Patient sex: M
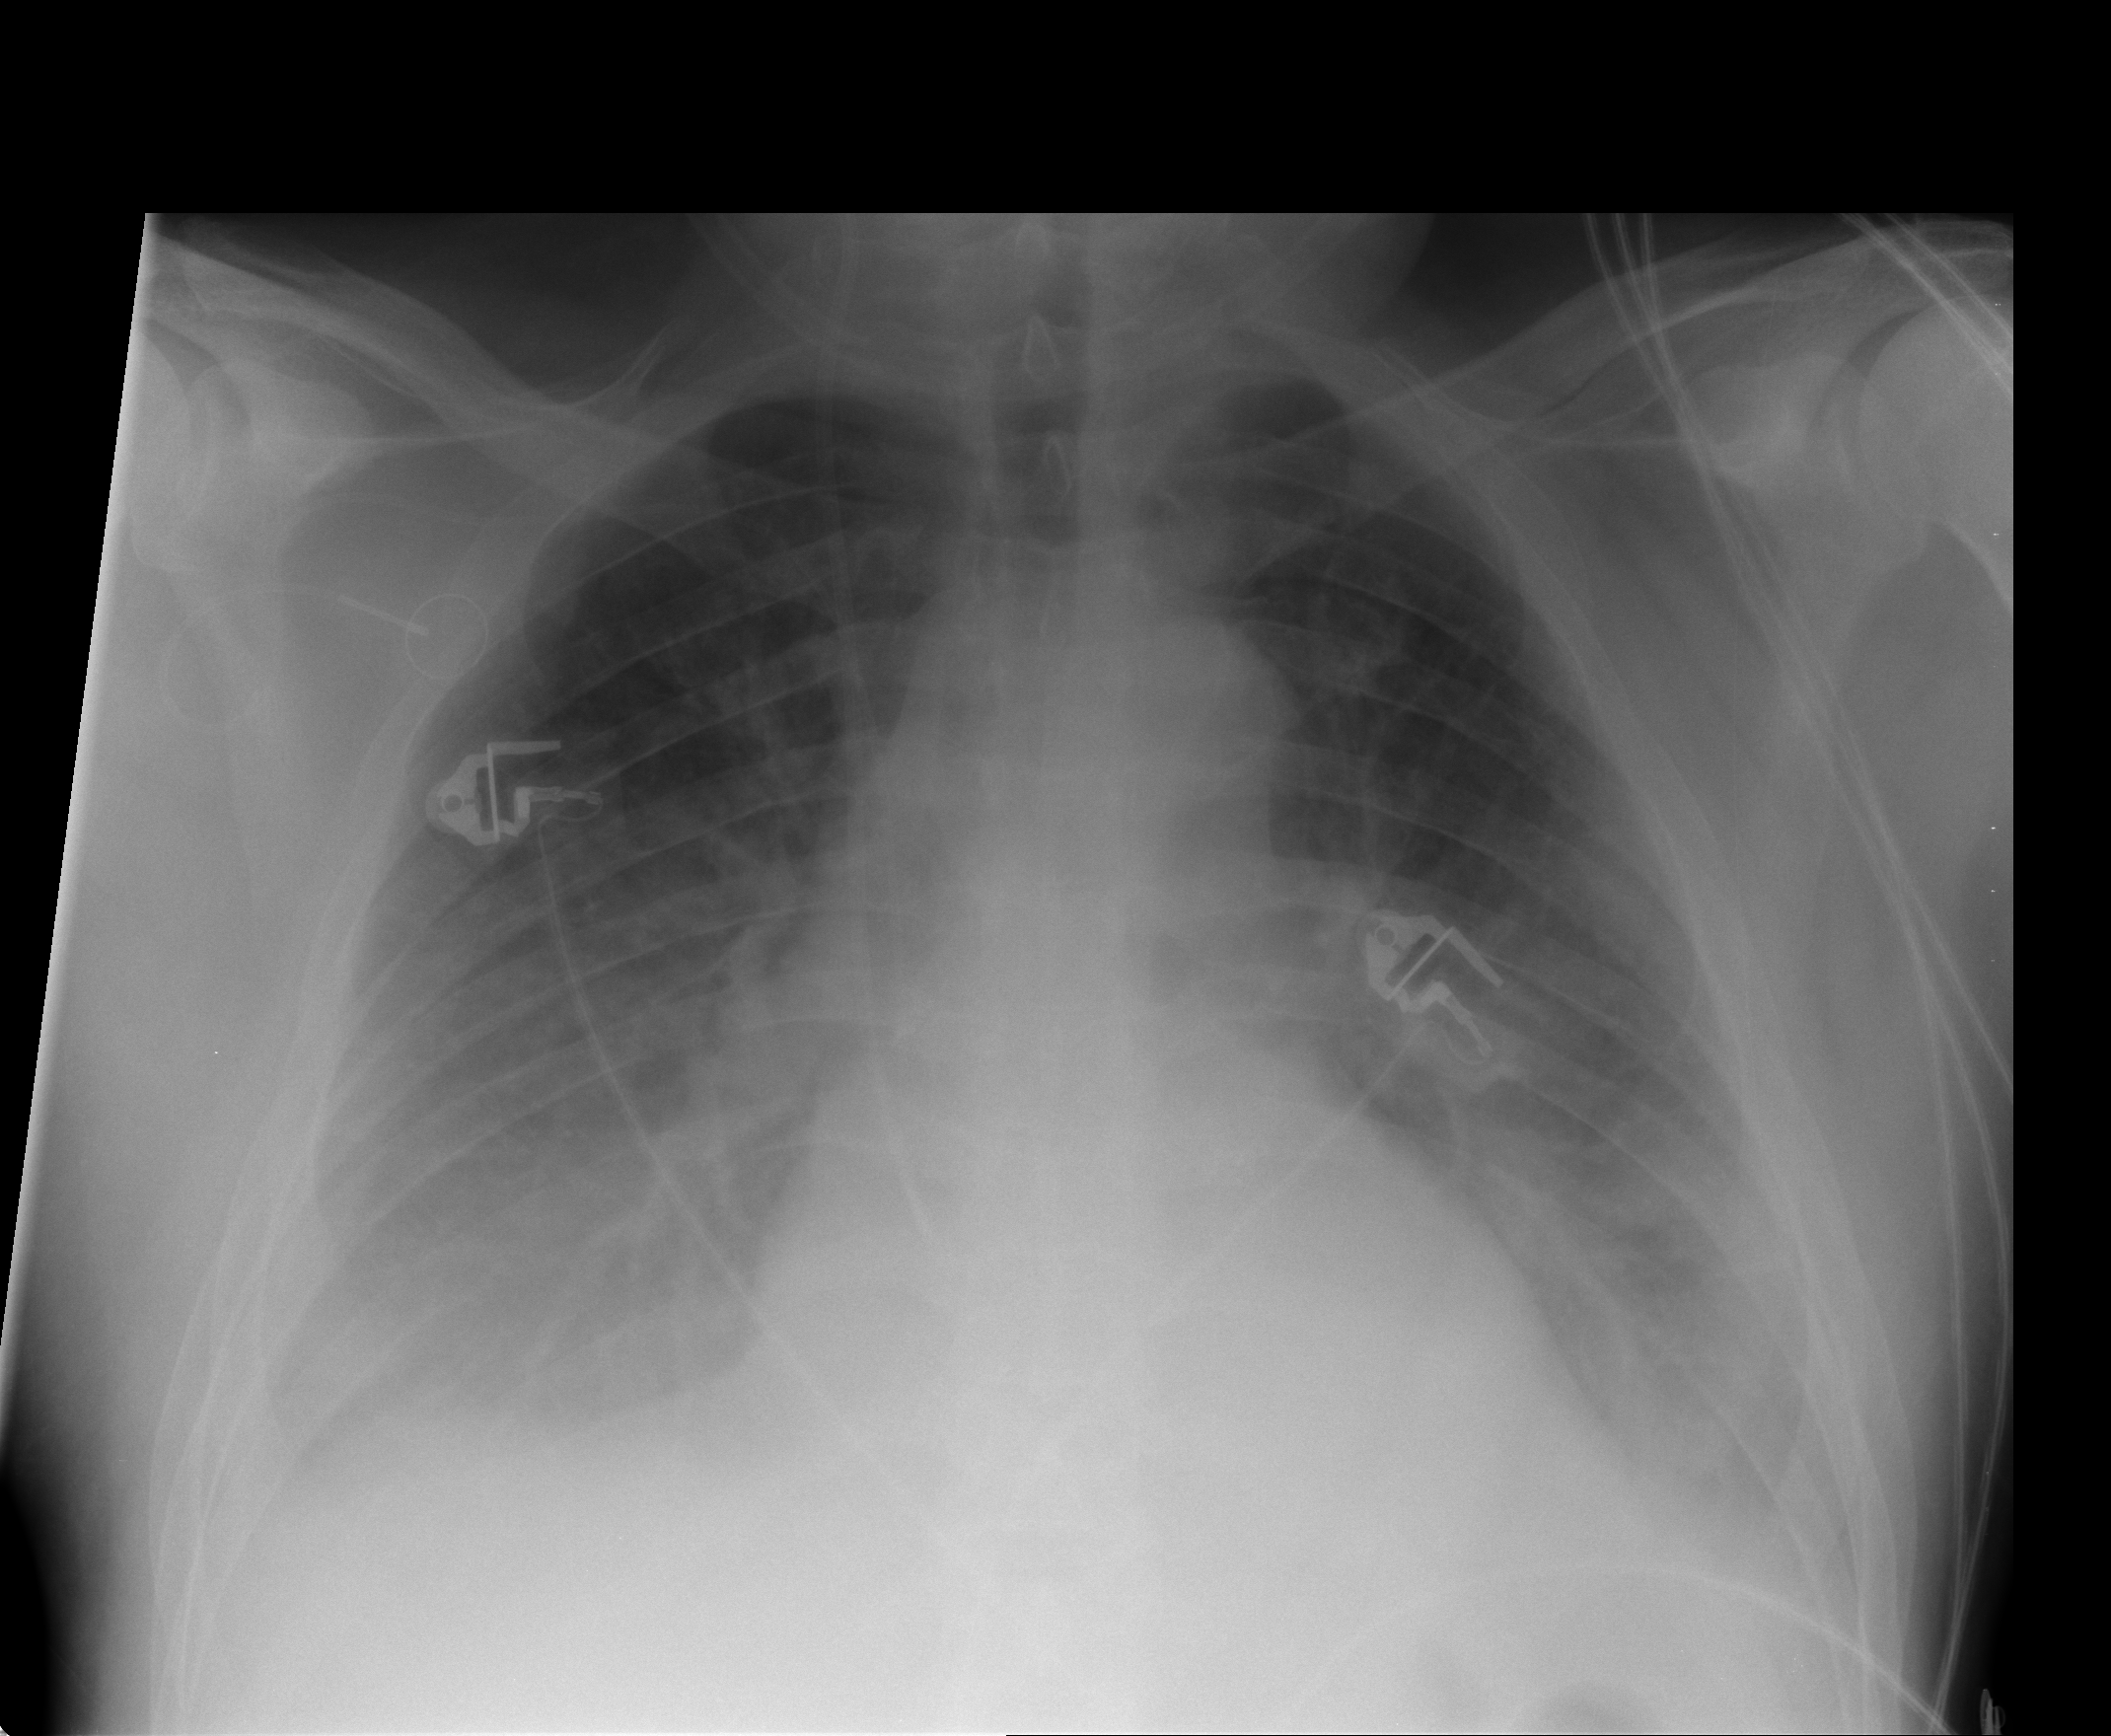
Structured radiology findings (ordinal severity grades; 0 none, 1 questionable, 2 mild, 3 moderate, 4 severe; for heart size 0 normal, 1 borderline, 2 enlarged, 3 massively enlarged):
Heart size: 1
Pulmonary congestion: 3
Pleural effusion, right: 3
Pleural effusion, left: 3
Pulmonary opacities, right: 1
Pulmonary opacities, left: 1
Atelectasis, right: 2
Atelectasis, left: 2